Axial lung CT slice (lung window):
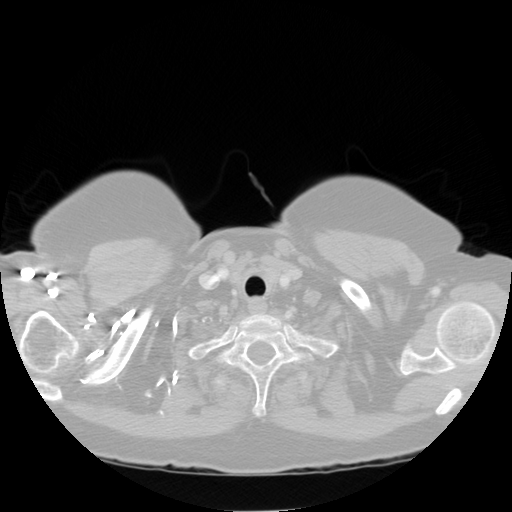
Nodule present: no